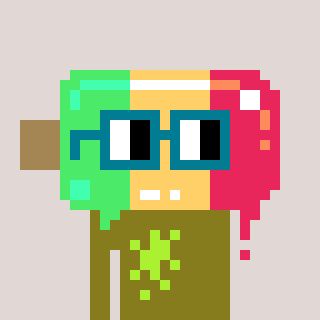
a pixel art character with square dark green glasses, a icepop-shaped head and a gunk-colored body on a warm background